Question: I have observableArray which its elements- are arrays.
I need over by foreach, but I need to show each time only the last element of the observableArray- i.e.- the last array.
For example:
My observable array is:
'''
self.treeLists = [
[{id:1, name:'tar'}, {id:9, name:'se'}, {id:5, name:'tzav'}],
[{id:4, name:'sus'}, {id:8, name:'par'}],
[{id:7, name:'tal'}, {id:6, name:'med'}]
];
'''
So I need to show only the third array- [{id:7, name:'tal'}, {id:6, name:'med'}]
Here is My HTML, but it cause problem!!!
It read it like I tried to over on the observalbeArray and show elements...
'''
<div data-bind="if: treeLists().length>1">
<div data-bind="foreach: treeLists()[treeLists().length-1]">
<div class="col-md-2">
<div class="organizationTreeItem">
<img class="floutR" data-bind="attr: {src: $parent.global.imagesManager.plusblue}, click:$parent.itemClickPathMode" />
<span data-bind="text:$data.name"></span>
</div>
</div>
</div>
</div>
'''
The error-message is:
<URL>
You can see the situation when I debugged, see the picture:

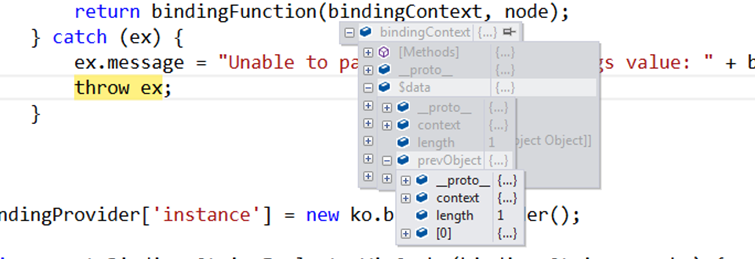
Answer: '$data' contains the objects of the last array, for example: '{id:7, name:'tal'}'
In HTML you're binding to '$data.OrgName', but OrgName is not a member of the bound object, so it indeed is undefined, like the exception mentions. Did you mean to bind to "name"?
'''
<span data-bind="text:name"></span>
'''
Also 'treeLists' is not an observableArray yet. Have a look at the following <URL>.